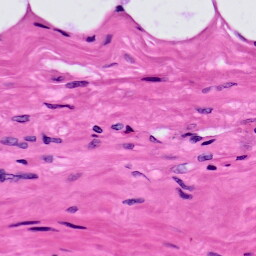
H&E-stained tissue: Prostate